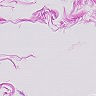
Metastatic tissue present: no